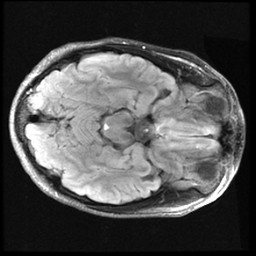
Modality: FLAIR
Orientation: axial
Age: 23
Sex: male
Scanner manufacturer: ge
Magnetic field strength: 3 T
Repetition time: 11 s
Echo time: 0.1497 s